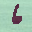
Label: 6